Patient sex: M
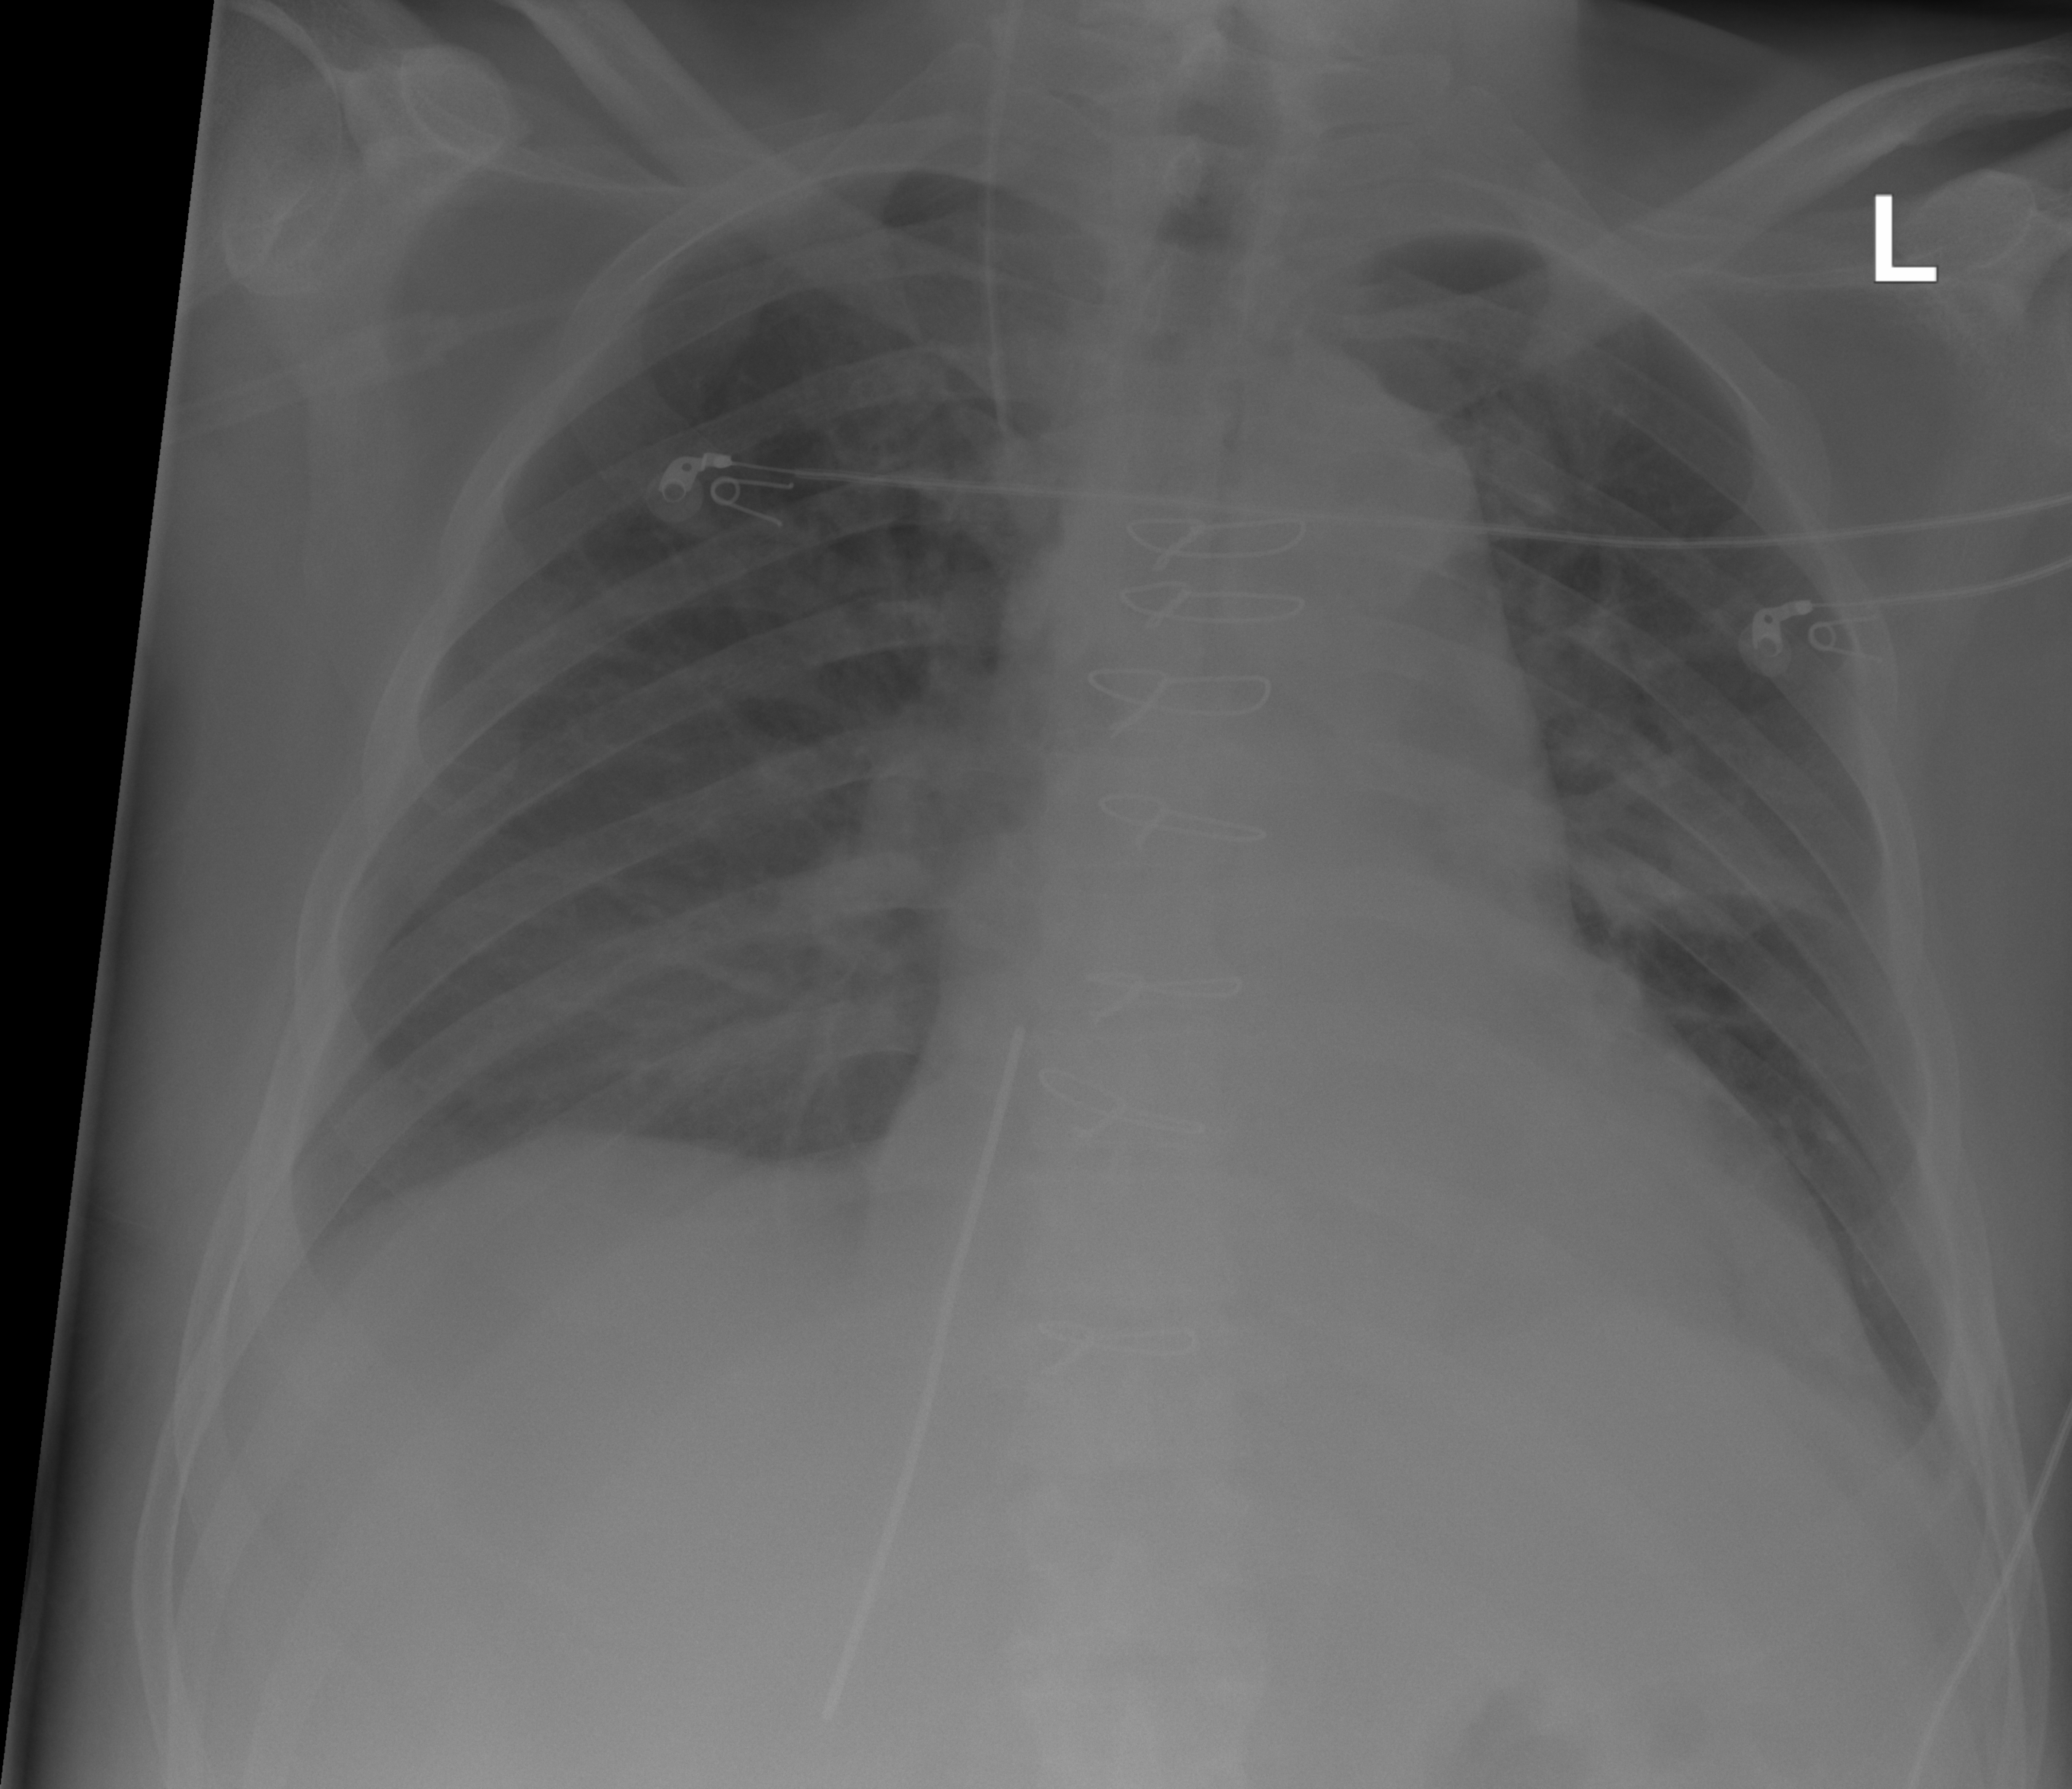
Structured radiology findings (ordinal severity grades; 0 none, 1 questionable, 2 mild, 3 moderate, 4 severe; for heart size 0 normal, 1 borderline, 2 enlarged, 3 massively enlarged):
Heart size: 2
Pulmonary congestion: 2
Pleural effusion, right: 0
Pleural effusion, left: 0
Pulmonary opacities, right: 0
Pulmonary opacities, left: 0
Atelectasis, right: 0
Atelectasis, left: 2